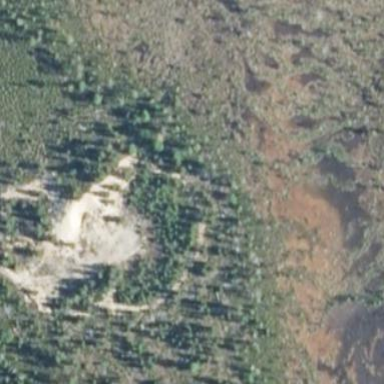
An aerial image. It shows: Abandoned quarry.